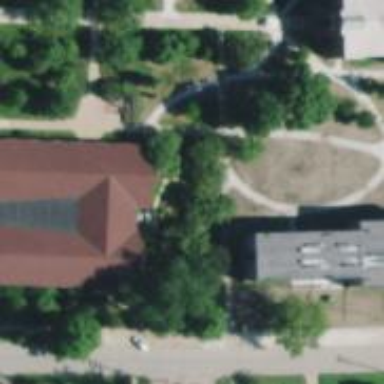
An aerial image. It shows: Library building.